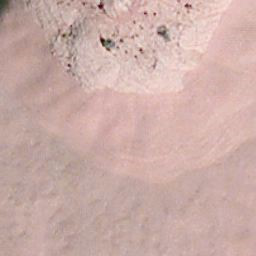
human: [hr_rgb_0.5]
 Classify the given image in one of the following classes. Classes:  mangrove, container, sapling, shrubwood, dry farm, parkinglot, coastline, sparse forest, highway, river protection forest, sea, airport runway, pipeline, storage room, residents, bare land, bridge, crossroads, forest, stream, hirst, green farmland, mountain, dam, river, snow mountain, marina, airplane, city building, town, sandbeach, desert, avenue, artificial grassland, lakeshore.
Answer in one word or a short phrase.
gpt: bare land